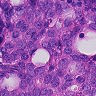
Metastatic tissue present: yes